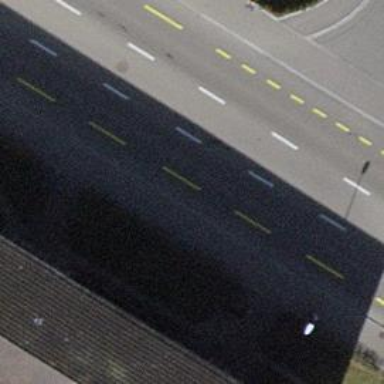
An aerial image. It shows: Road with traffic signals.